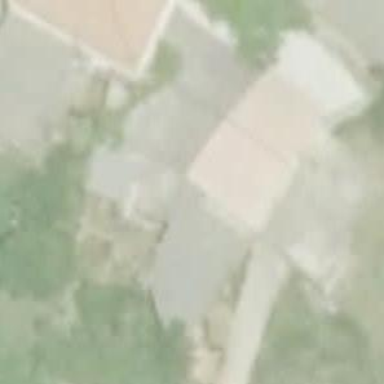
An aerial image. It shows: Shed.